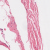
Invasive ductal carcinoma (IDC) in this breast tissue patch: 0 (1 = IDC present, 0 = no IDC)